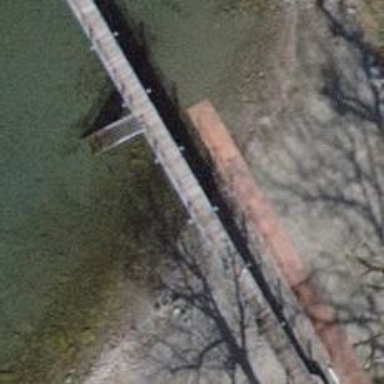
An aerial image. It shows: Man-made pier.